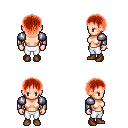
a pixel art fantasy rpg character, female body template, human, light skin, steel arm armor, white pants, red plain hairstyle, bracelets, brown shoes, four views (front, back, left, right), 2x2 character sprite sheet, small pixel art, hard edges, no anti-aliasing